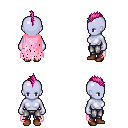
a pixel art fantasy rpg character, female body template, dark elf, purple skin, pink tattered cape, metal pants, pink mohawk hairstyle, brown shoes, four views (front, back, left, right), 2x2 character sprite sheet, small pixel art, hard edges, no anti-aliasing